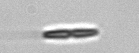
Label: pennate